Field crop: maize
Growth stage: 2
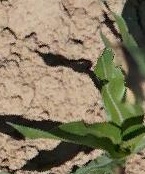
Species: maize